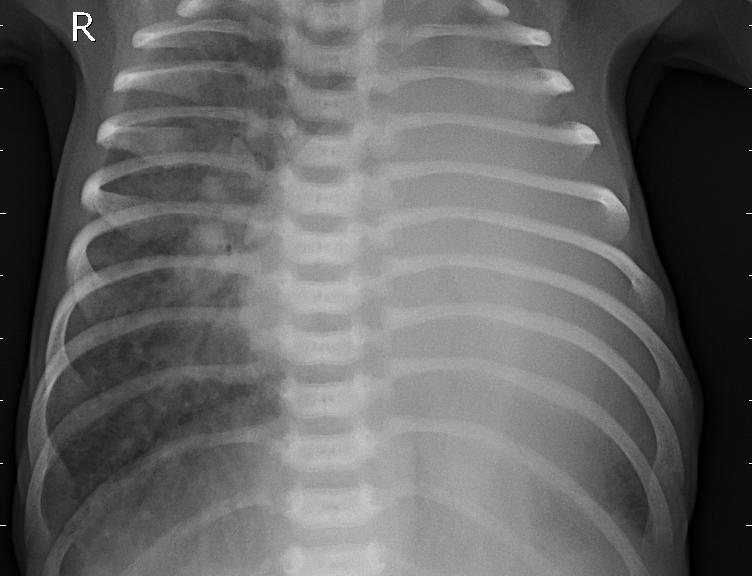
Diagnosis: PNEUMONIA